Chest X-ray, AP view. Patient: 50 years old, sex F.
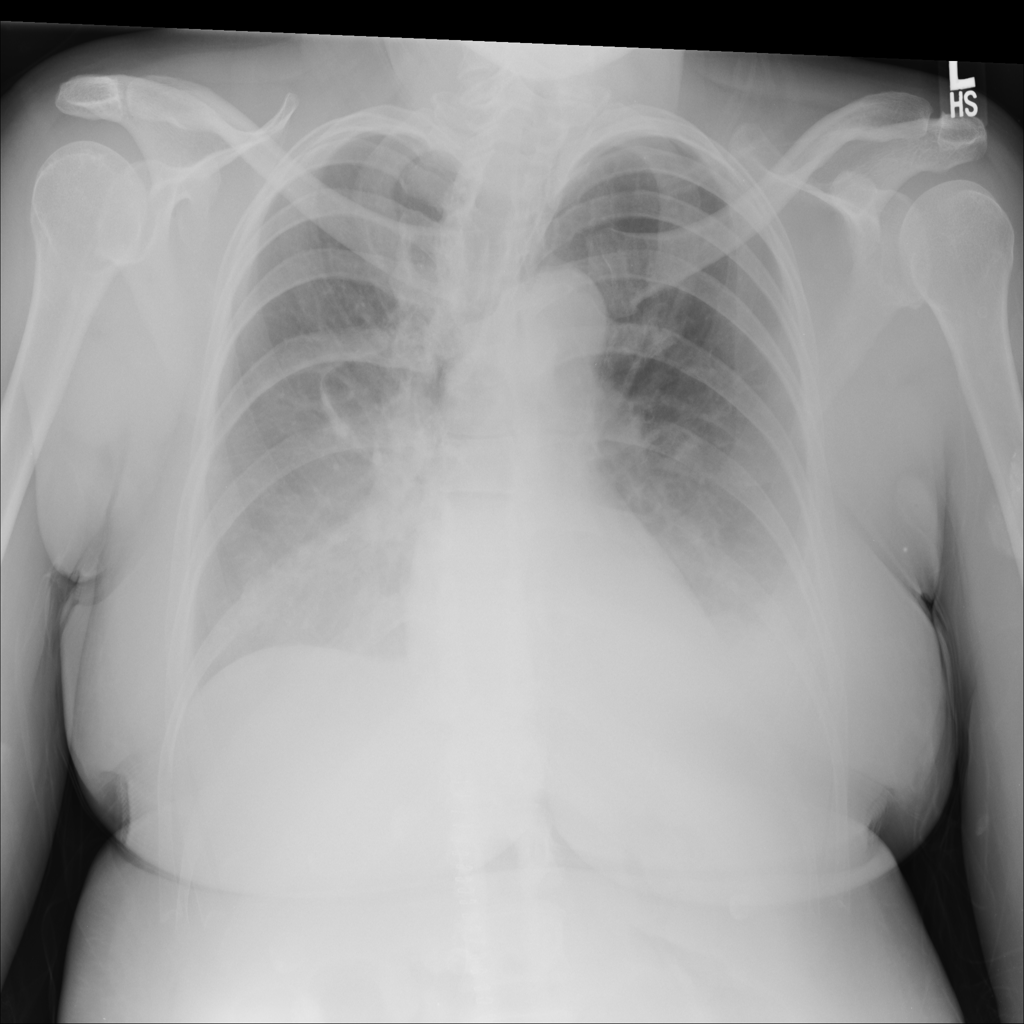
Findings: Effusion